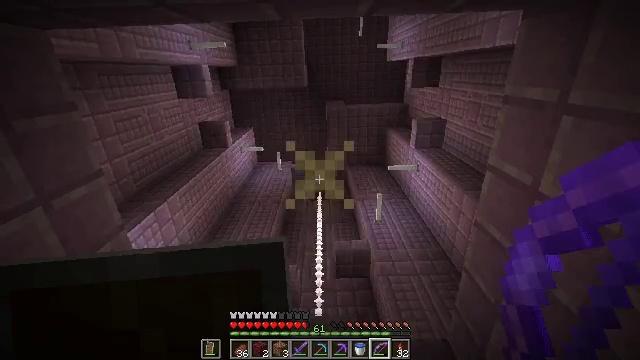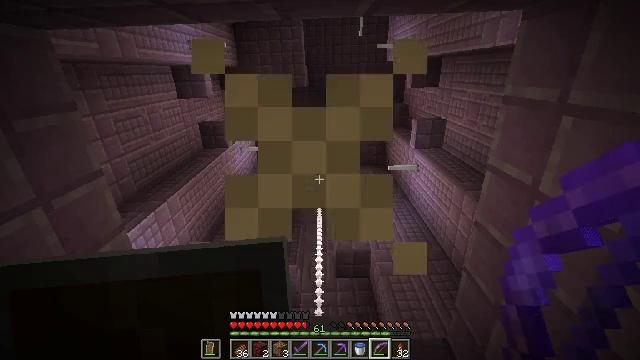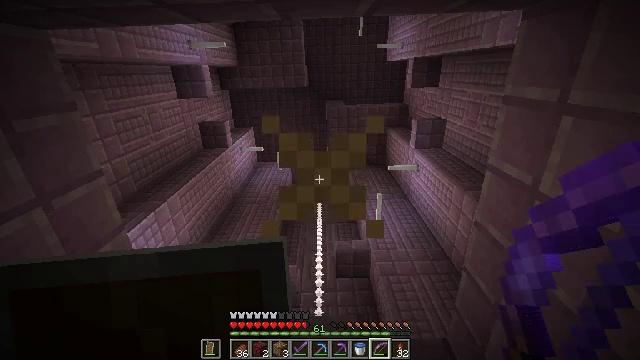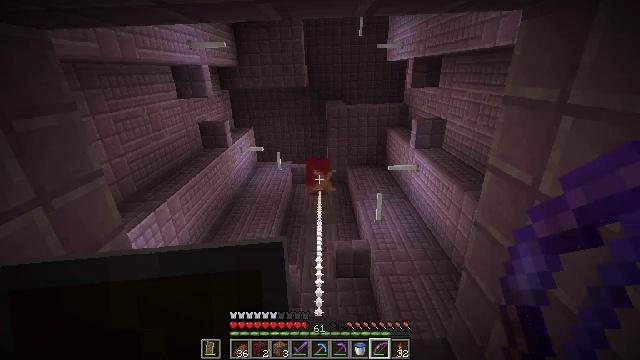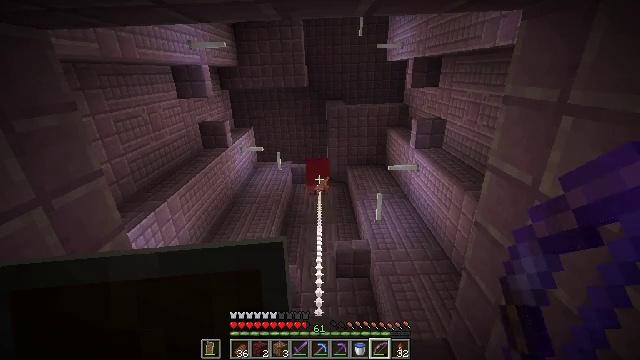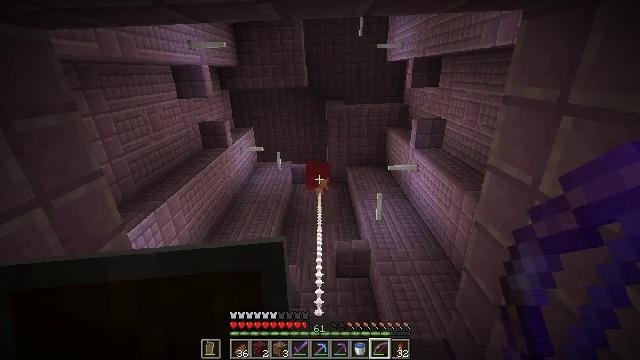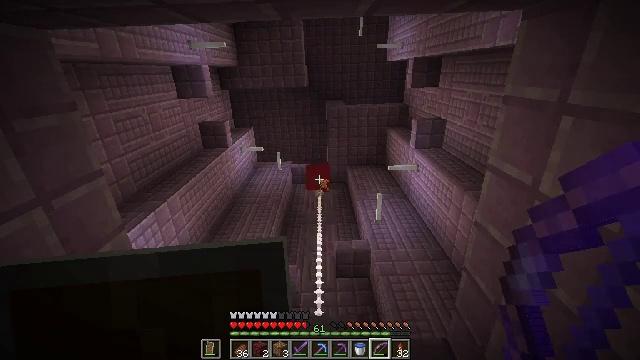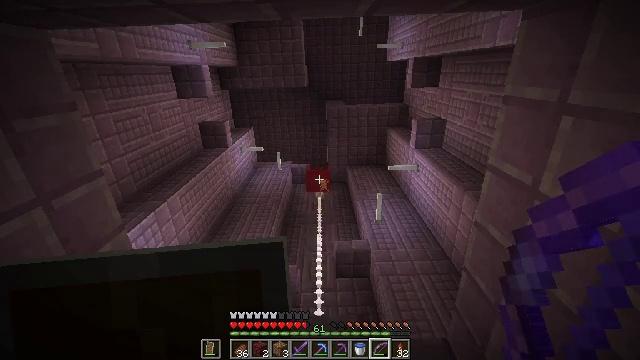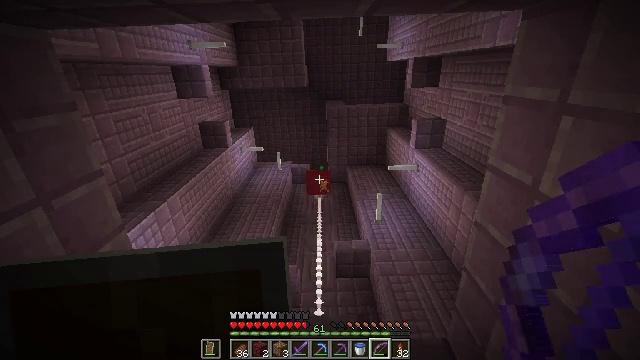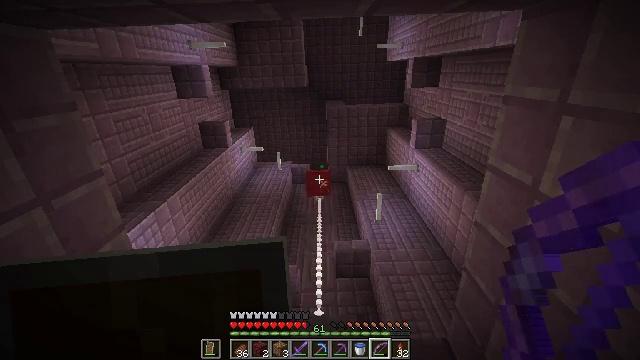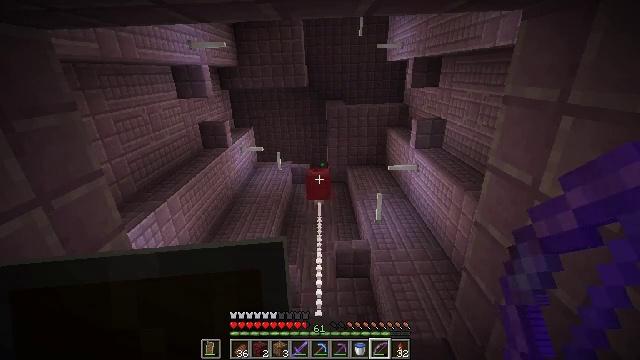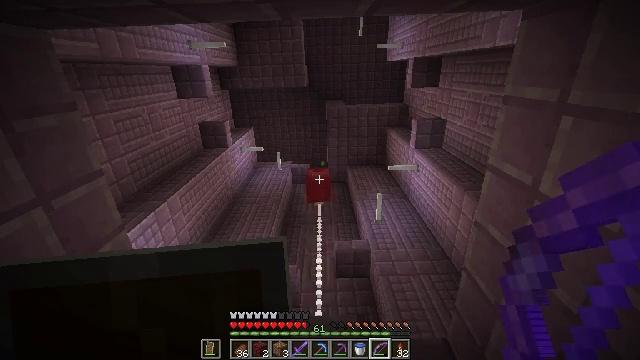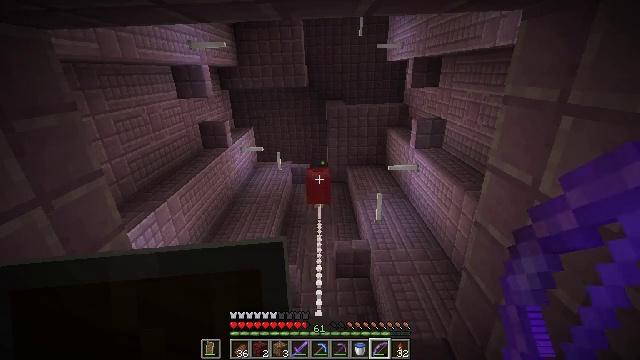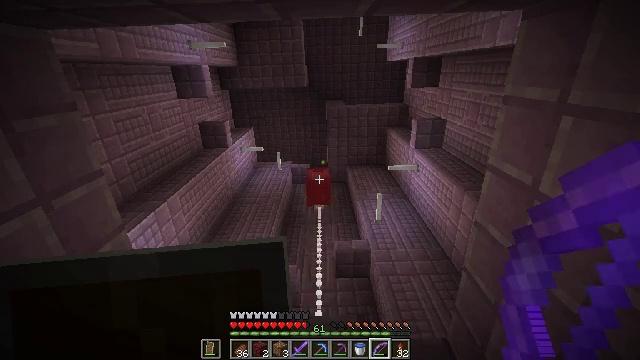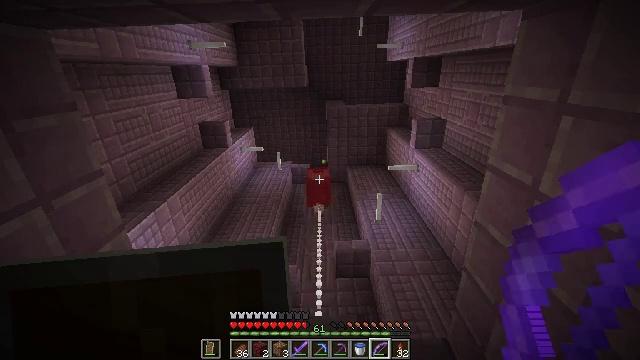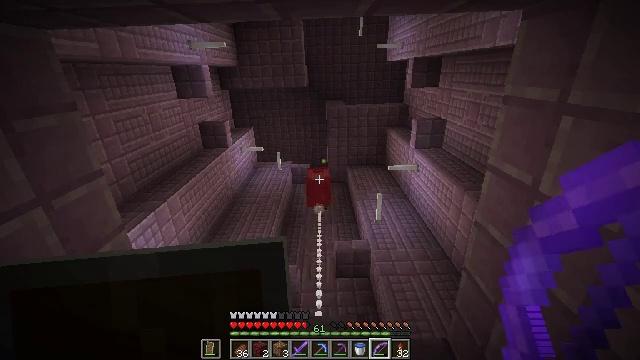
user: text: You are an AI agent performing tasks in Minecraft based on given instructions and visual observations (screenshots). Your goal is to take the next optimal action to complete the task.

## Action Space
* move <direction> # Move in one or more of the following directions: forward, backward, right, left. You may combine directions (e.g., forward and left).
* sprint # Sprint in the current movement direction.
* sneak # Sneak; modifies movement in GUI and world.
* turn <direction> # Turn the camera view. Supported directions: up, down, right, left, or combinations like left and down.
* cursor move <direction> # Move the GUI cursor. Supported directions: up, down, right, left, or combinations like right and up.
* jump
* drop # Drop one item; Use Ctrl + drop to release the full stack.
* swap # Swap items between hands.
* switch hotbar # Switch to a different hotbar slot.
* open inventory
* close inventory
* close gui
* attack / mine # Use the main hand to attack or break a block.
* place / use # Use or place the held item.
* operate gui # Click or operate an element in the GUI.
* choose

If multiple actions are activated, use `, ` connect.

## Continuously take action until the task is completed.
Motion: motion action
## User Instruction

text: Break the purpur slab from a structure.
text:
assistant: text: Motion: no_op
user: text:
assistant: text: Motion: no_op
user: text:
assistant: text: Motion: no_op
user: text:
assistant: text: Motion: no_op
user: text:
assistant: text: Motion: no_op
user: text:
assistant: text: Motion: no_op
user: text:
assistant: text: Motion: no_op
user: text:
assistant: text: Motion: no_op
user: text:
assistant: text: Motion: no_op
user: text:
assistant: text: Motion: no_op
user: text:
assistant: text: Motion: no_op
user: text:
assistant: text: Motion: no_op
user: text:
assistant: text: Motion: no_op
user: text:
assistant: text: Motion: no_op
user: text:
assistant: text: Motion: no_op
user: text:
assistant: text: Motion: no_op
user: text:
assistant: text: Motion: no_op
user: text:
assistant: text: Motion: no_op
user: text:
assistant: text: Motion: no_op
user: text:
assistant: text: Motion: no_op
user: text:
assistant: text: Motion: no_op
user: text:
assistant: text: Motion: no_op
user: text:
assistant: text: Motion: no_op
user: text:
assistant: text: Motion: no_op
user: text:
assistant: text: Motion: no_op
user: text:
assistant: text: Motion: no_op
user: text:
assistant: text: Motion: no_op
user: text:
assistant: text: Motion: no_op
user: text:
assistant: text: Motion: no_op
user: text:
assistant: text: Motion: no_op